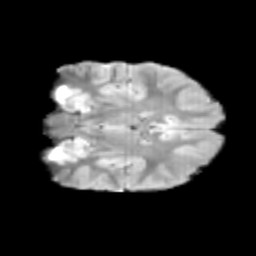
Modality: T2w
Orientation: coronal
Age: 10
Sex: male
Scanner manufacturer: siemens
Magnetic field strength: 3 T
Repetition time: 3.8 s
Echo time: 0.07 s